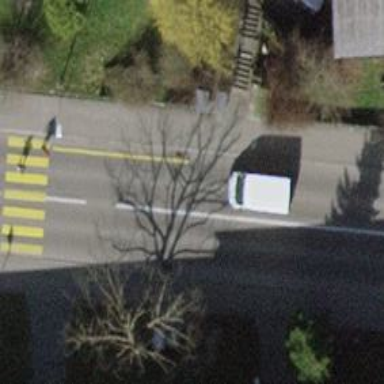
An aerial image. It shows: Road with steps.